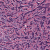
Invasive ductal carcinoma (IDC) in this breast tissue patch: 1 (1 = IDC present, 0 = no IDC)